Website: crate-barrel
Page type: billing-address
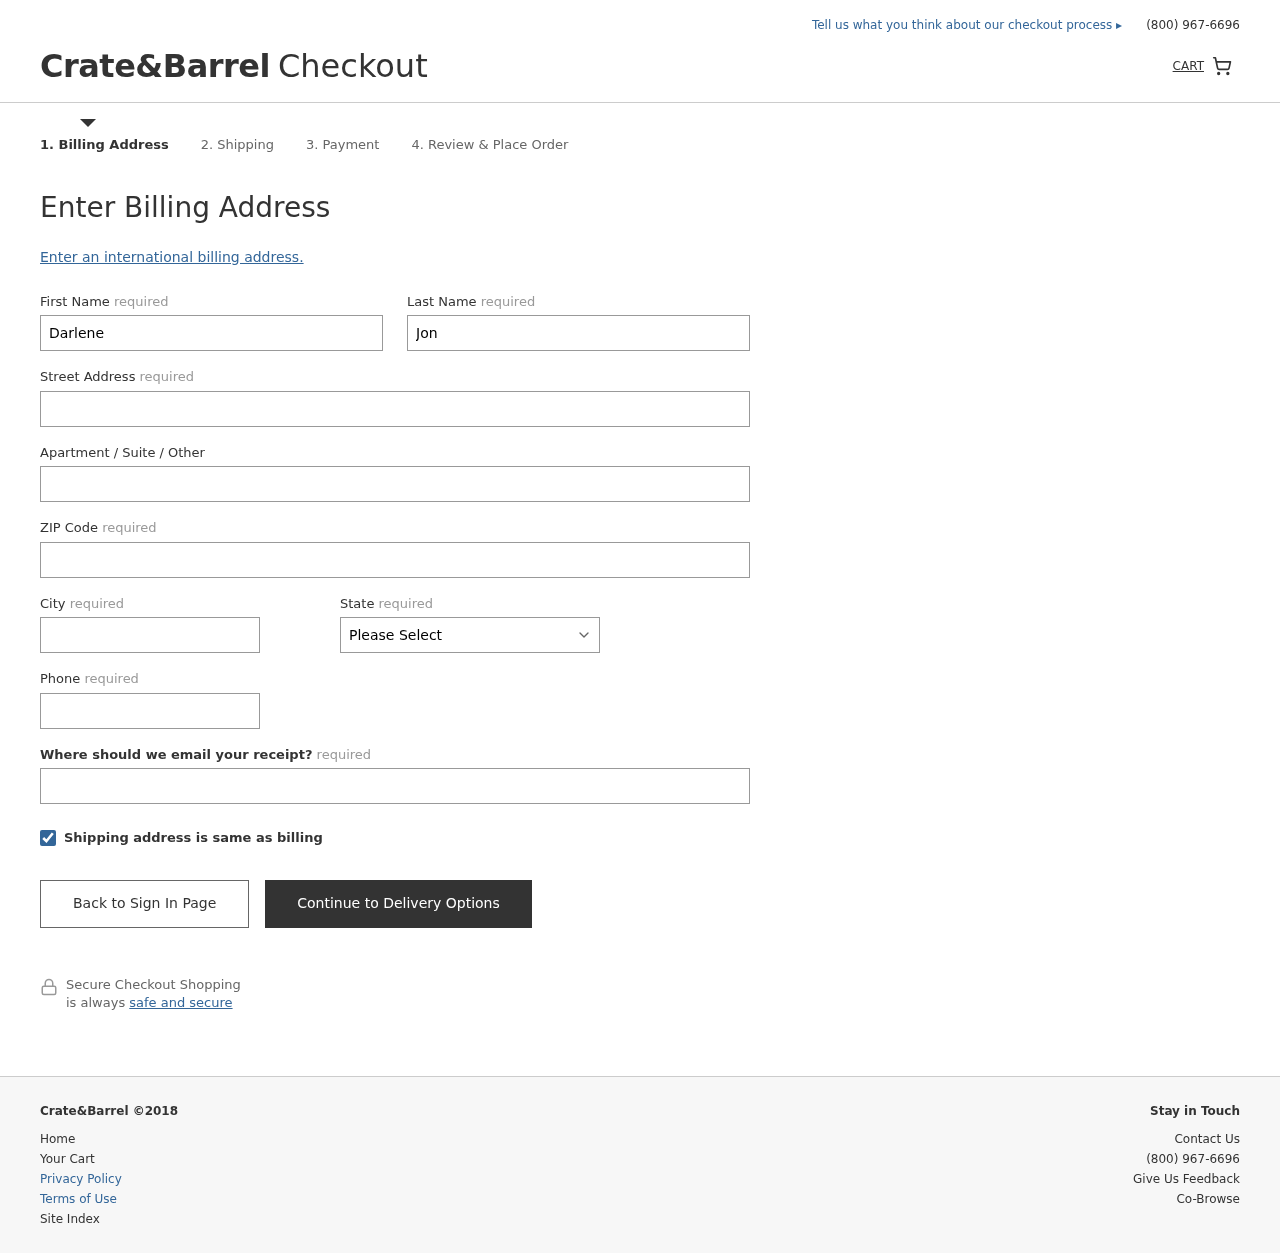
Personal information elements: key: PII_STATE
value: Oklahoma
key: PII_FIRSTNAME
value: Darlene
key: PII_LASTNAME
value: Jones
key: PII_STREET
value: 4455 Calvin Mountains Apt. 590
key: PII_POSTCODE
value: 18112
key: PII_CITY
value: East Diana
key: PII_PHONE
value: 7119379508
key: PII_EMAIL
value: darlene_jones@hotmail.com